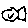
Label: fish